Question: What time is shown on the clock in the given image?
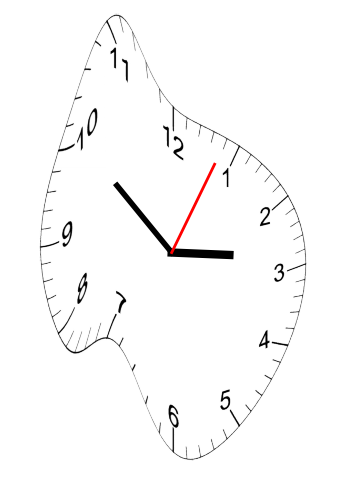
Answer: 02:51:04